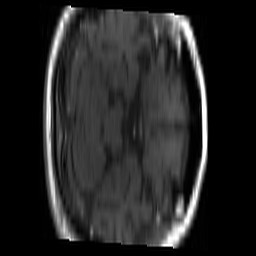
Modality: T1w
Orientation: axial
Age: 73
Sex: male
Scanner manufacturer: philips
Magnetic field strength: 1.5 T
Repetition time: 0.4 s
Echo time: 0.0074 s